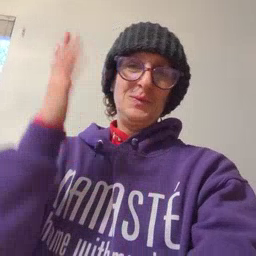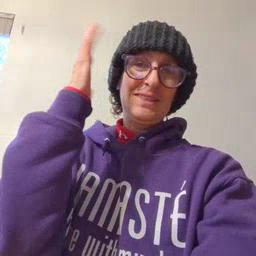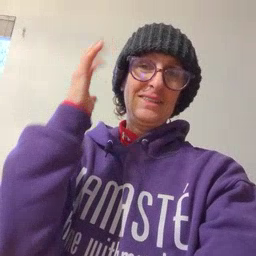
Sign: tree